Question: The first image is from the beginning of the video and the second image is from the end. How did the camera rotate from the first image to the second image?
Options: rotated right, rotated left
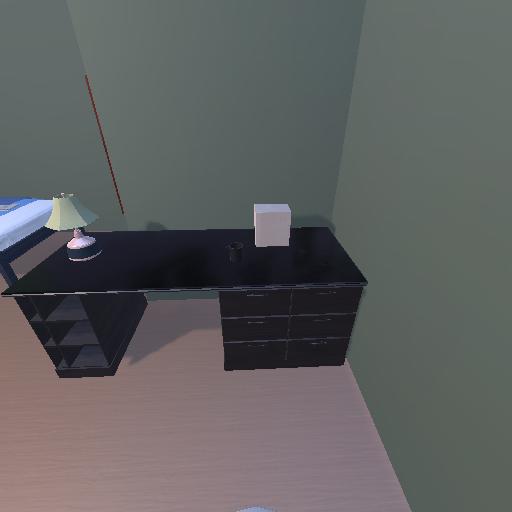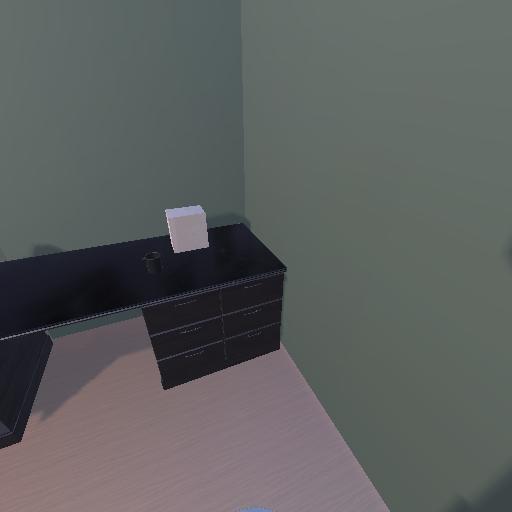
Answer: rotated right